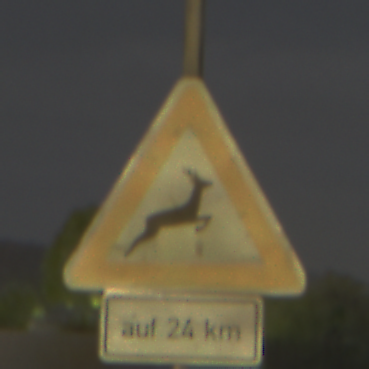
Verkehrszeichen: WildwechselLinks
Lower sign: LaengeEinerStrecke6
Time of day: Night
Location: Outdoor (Urban)
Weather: PartlyCloudy
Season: NotSpecified
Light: Artificial